Aerial crown-view tile of a tropical tree (Barro Colorado Island, Panama), acquired 20250915:
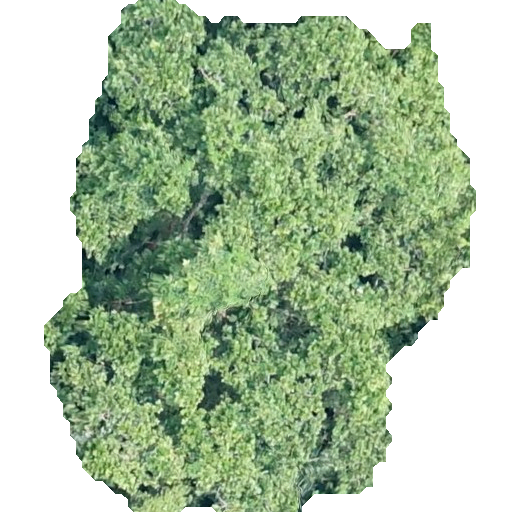
Species: Anacardium excelsum
GBIF accepted scientific name: Anacardium excelsum
Crown area: 227.067 m²